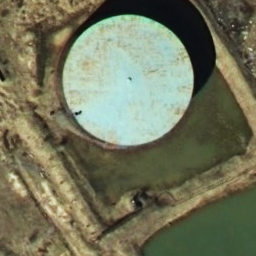
Label: storage tanks